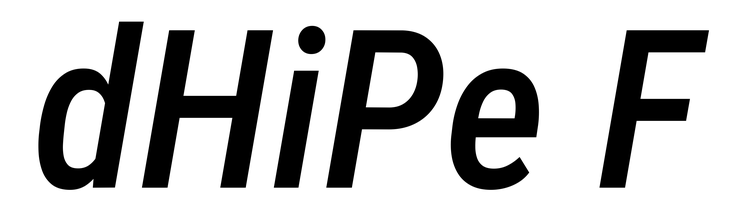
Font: Roboto-Italic_Condensed_Medium_Italic